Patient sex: M
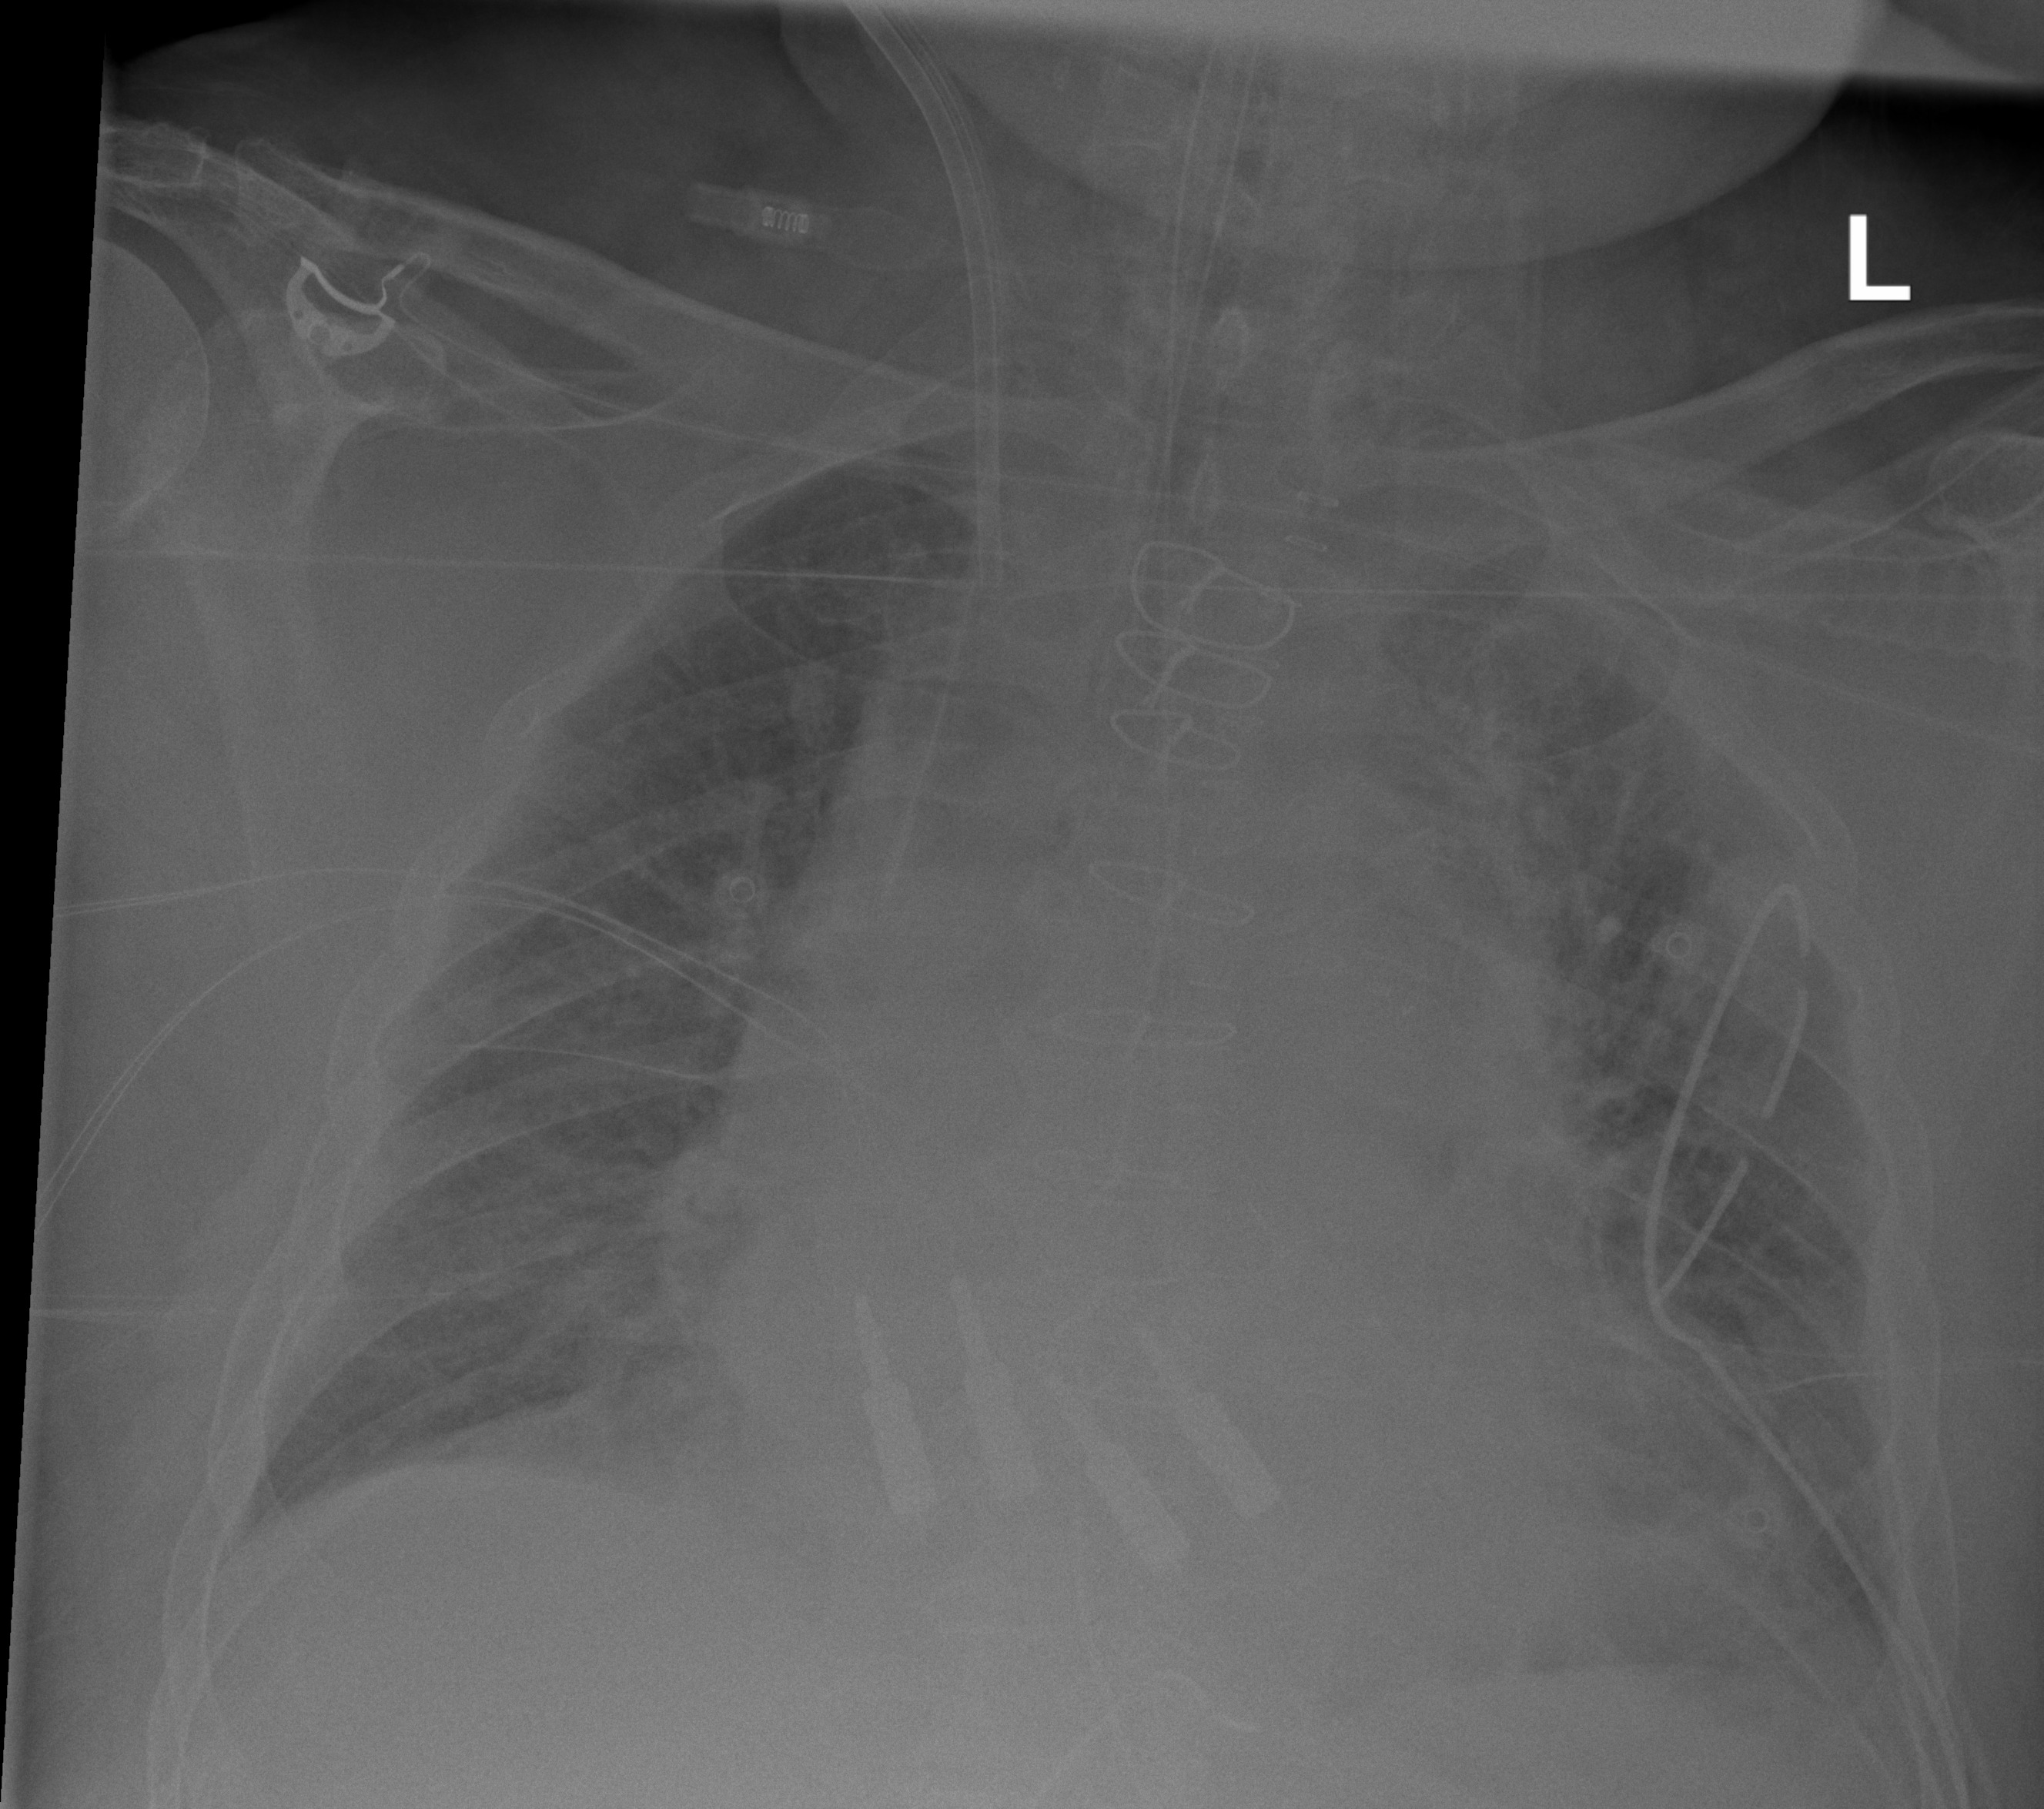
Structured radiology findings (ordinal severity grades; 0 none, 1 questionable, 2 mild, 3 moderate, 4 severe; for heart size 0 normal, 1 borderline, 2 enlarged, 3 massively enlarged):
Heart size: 2
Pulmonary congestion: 3
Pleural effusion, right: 0
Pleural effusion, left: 2
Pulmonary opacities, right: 2
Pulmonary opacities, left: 2
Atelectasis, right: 2
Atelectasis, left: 2